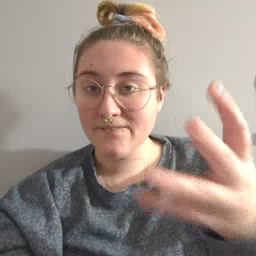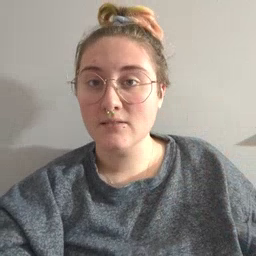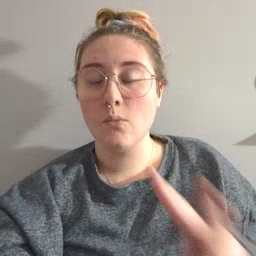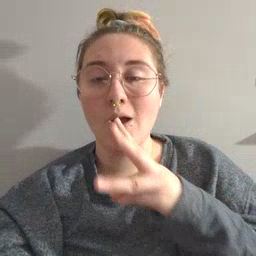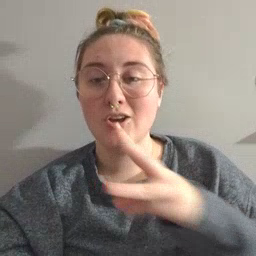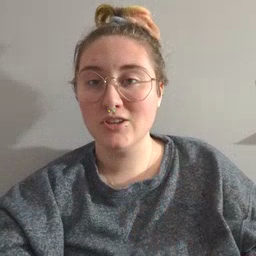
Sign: water